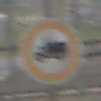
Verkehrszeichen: VerbotFuerKraftfahrzeugeUeberDreiKommaFuenfTonnen
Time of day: Midday
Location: Roofed (Special)
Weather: Overcast
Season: NotSpecified
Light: Natural